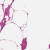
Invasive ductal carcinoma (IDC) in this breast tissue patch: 0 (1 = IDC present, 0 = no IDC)